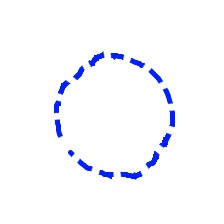
Shape: circle